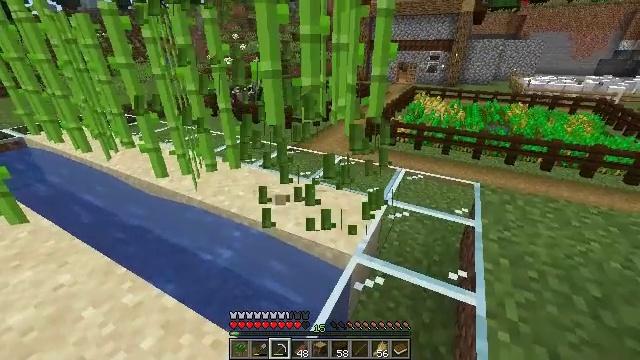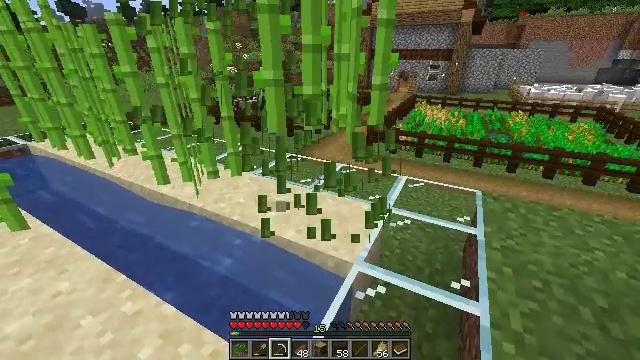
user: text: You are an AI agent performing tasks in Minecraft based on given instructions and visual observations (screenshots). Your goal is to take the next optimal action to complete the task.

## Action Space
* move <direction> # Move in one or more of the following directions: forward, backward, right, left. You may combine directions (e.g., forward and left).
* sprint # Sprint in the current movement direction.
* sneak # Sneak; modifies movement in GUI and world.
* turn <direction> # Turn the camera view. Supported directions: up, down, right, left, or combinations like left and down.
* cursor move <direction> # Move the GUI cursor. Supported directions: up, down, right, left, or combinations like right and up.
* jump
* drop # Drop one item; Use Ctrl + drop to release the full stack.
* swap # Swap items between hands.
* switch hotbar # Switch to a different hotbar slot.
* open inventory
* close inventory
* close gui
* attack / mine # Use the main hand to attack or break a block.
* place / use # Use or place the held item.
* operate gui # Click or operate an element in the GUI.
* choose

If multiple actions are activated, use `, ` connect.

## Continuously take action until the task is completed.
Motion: motion action
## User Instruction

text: Harvest sugar cane from the plant.
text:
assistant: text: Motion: turn up
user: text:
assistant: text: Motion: no_op